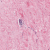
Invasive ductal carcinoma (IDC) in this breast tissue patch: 0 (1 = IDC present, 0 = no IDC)